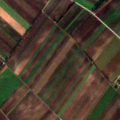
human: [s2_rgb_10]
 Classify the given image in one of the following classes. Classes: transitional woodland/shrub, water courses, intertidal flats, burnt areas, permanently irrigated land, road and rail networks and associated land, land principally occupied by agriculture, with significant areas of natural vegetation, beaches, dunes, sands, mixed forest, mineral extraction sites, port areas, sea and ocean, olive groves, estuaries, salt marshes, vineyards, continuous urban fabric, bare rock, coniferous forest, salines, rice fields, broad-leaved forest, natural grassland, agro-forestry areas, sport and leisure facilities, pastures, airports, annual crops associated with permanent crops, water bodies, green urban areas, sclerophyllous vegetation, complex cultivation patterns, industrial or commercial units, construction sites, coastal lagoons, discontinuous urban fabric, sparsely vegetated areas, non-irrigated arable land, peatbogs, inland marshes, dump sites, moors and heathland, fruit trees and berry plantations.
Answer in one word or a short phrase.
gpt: non-irrigated arable land